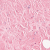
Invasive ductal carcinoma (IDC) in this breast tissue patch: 0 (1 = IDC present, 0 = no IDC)